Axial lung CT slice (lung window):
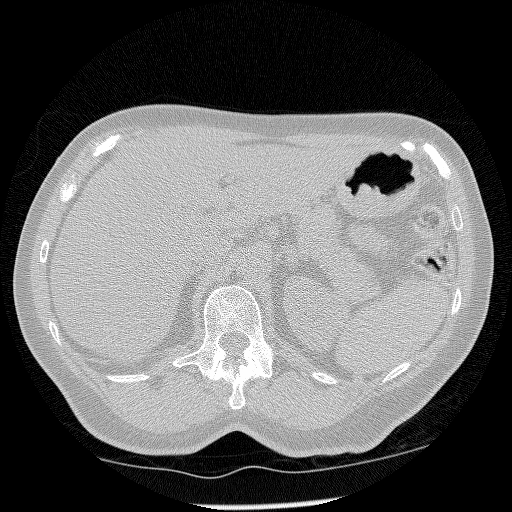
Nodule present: no